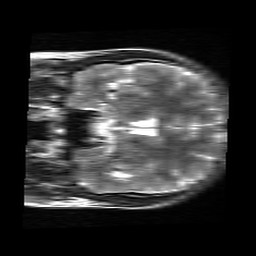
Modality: T2w
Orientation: coronal
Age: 21
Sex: male
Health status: healthy
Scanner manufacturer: siemens
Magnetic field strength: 3 T
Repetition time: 4.01 s
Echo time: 0.116 s